Question: Here my code for list using Sencha touch2 , I have a rest service and I need to be able to load my store for my list view.Follows
'''
var tab= Ext.create('Ext.List', {
width: 320,
height: 290,
store: {
fields: ['ext_xtype','imgURL','arimg'],
data: [{
ext_xtype: 'Harry Potter 4',
imgURL:'bo.png',
arimg:'arrow.png'
},{
ext_xtype: 'Iphone5 64gb',
imgURL:'mo.png',
arimg:'arrow.png'
},{
ext_xtype: 'Hill Figure',
imgURL:'wa.png',
arimg:'arrow.png'
}]
},
itemTpl: '<img src="{imgURL}" width="35" heigh="35"></img><span>&nbsp&nbsp&nbsp{ext_xtype}<img src="{arimg}" width="25" height="25" align="right"></img>'
});
'''
i have tried the following link <URL> but couldnt help to proceed.Here the rest JSON method.
'''
Method: GET
URL: http://117.218.59.157:8080/WishList/ShowItems/userID=?
'''
How shall i import the json to load in LIST
'''
var tab= Ext.create('Ext.List', {
width: 320,
height: 290,
//ui: 'round',
store: {
proxy: {
type: 'ajax',
url: 'http://117.218.59.157:8080/WishList/ShowItems/userID=1',
reader: {
type: 'json'
}
}
fields: [
{ imgURL: 'itemID' },
{ ext_xtype: 'itemName'},
{ arimg: 'itemImage'},
],
},
itemTpl: '<img src="{imgURL}" width="35" heigh="35"></img><span>&nbsp&nbsp&nbsp{ext_xtype}<img src="{arimg}" width="25" height="25" align="right"></img>'
});
'''

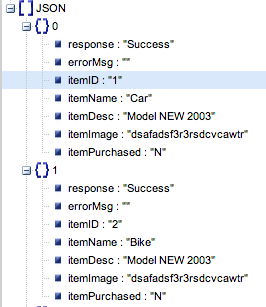
Answer: you had forgotten to set 'root' and 'idProperty' of JSON reader! It should be like below:
'''
proxy: {
type: 'ajax',
url: 'http://117.218.59.157:8080/WishList/ShowItems/userID=1',
method: 'GET'
},
reader: {
type: 'json',
root: 'items',
idProperty: 'itemID'
}
'''
Besides, your JSON data should be as follows:
'''
{"items":
[{
"itemID": "1",
"errorMsg": "",
"itemName": "Airplane",
"itemDesc": "Model NEW 2003"
},
{
"itemID": "2",
"errorMsg": "",
"itemName": "Bike",
"itemDesc": "Model NEW 2003"
}
]
}
'''